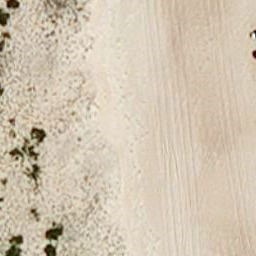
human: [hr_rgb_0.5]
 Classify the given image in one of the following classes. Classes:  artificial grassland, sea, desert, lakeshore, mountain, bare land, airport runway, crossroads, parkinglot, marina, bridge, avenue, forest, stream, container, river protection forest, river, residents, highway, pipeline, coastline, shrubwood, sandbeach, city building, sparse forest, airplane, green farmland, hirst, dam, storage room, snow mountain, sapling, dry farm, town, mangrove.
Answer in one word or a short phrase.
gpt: sandbeach